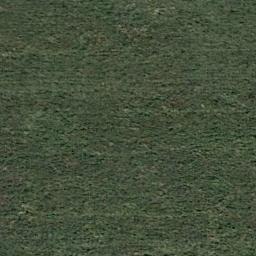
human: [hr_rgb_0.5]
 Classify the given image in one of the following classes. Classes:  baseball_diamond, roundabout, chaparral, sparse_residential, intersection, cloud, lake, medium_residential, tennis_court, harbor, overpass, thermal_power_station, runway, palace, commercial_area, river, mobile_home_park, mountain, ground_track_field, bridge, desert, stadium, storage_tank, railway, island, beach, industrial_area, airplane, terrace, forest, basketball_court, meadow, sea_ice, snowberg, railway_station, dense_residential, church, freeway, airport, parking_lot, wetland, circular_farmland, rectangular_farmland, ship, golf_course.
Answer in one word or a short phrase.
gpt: meadow